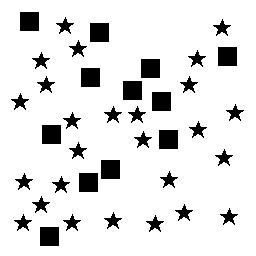
Squares: 12
Triangles: 0
Stars: 26
Total shapes: 38